Field crop: maize
Growth stage: 2
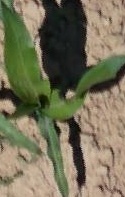
Species: maize